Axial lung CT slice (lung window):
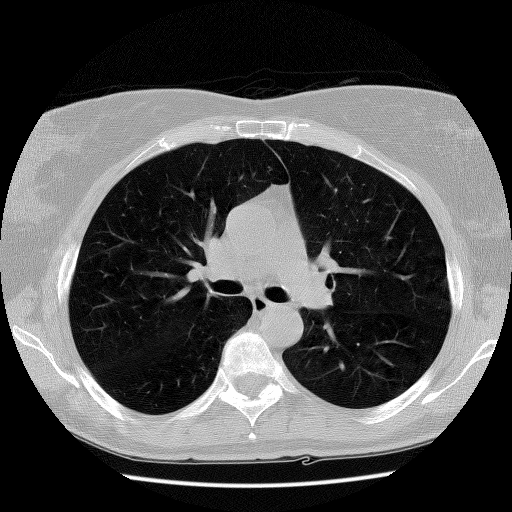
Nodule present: no